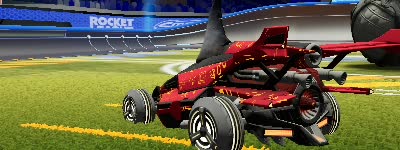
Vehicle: aftershock